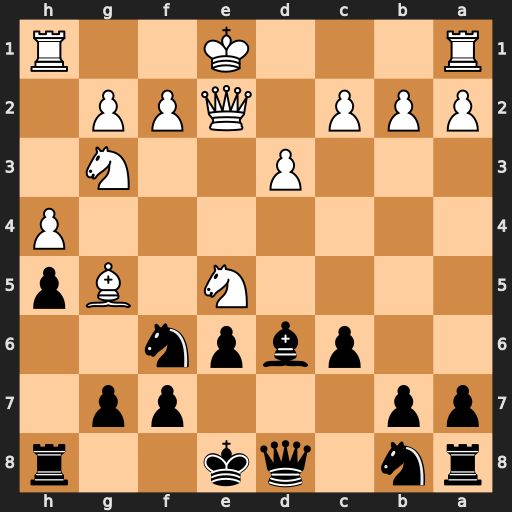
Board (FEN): rn1qk2r/pp3pp1/2pbpn2/4N1Bp/7P/3P2N1/PPP1QPP1/R3K2R
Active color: b
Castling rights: KQkq
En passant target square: -
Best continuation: Qa5+ Bd2 Qxe5